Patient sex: F
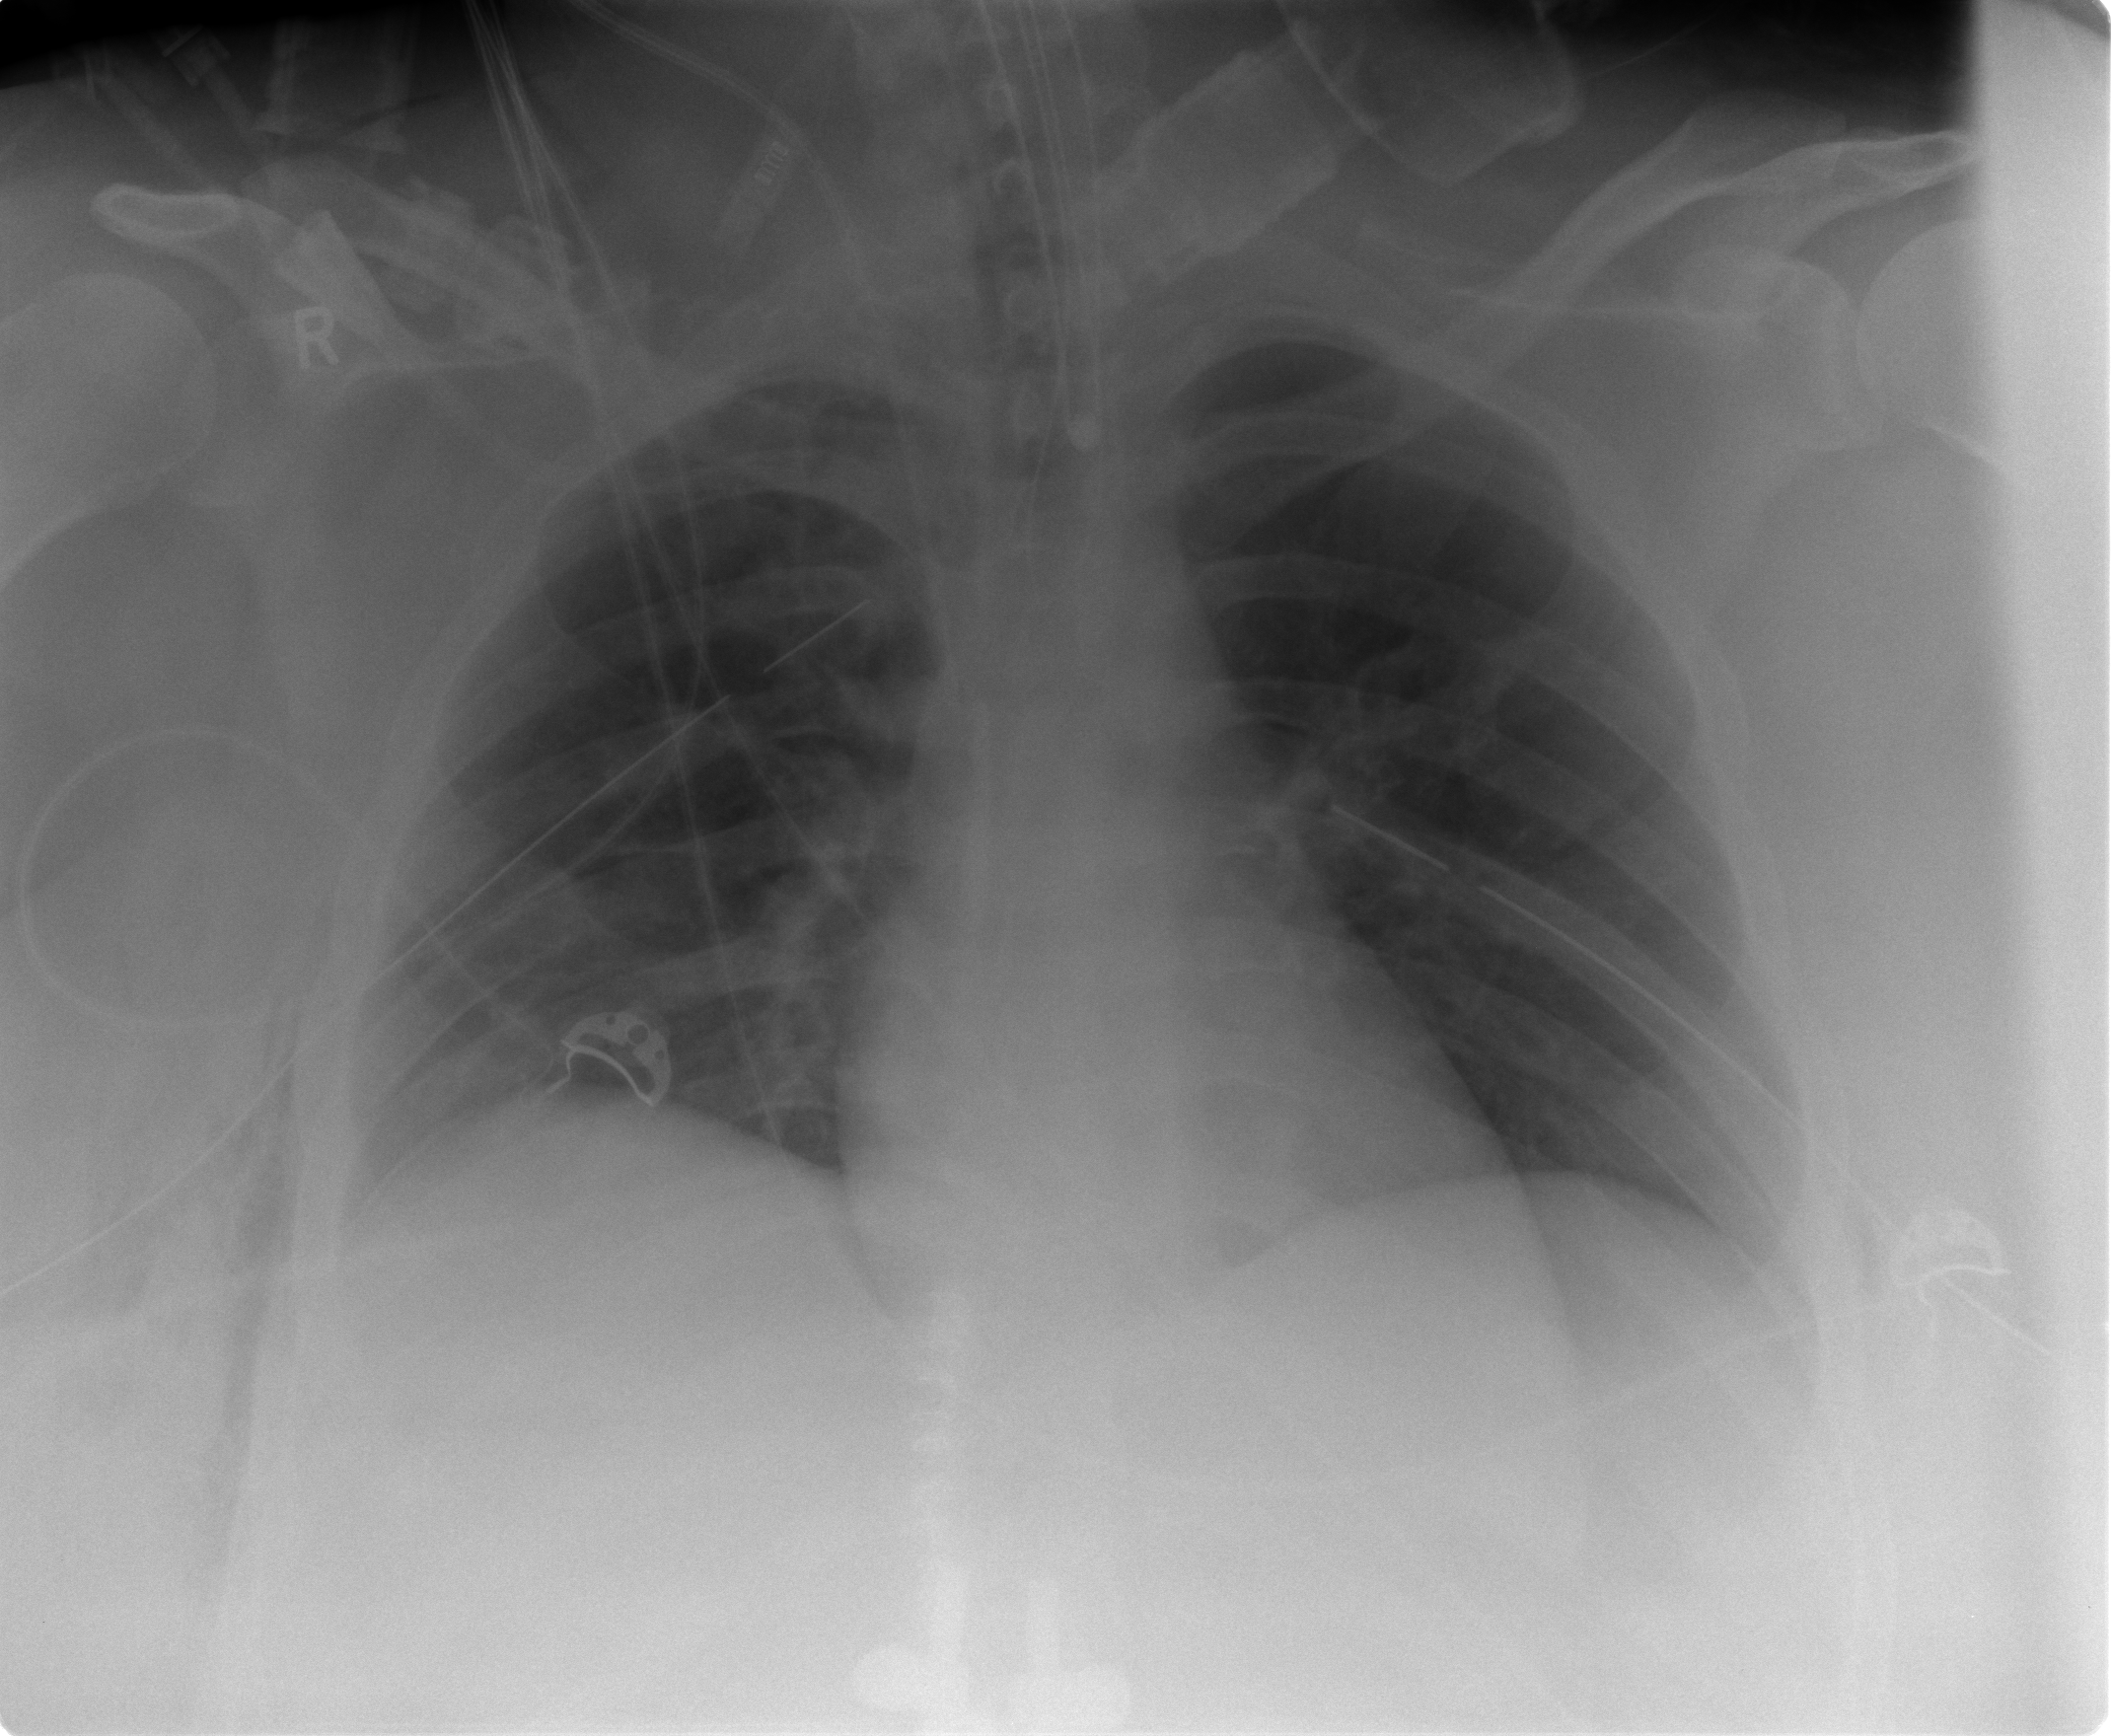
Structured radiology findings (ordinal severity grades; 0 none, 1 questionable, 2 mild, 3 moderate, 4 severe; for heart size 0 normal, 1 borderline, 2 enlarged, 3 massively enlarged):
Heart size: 0
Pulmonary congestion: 1
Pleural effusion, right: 1
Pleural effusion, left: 0
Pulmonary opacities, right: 0
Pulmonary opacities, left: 0
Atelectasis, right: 2
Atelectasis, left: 0